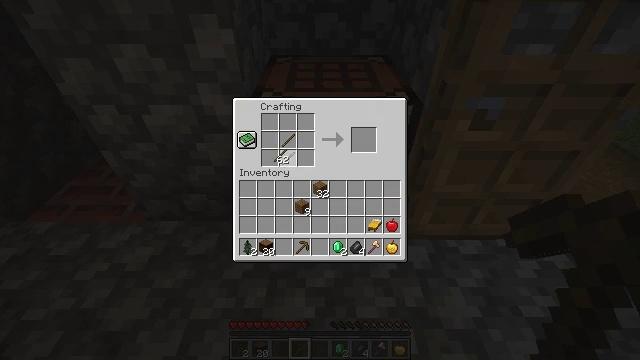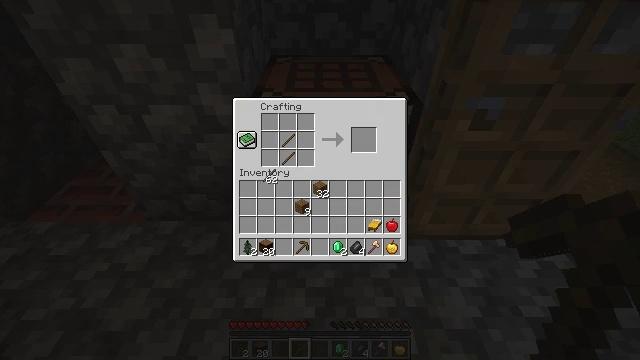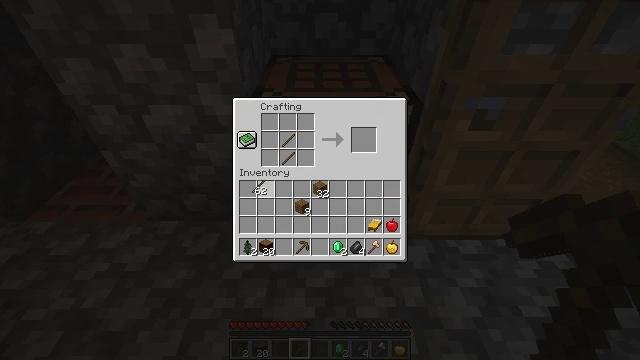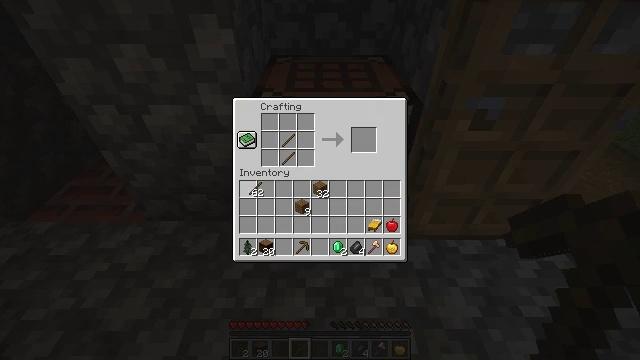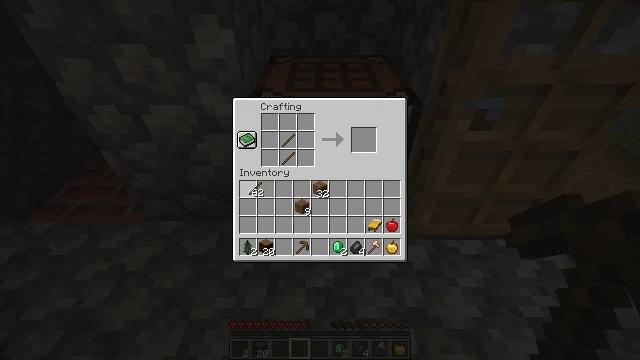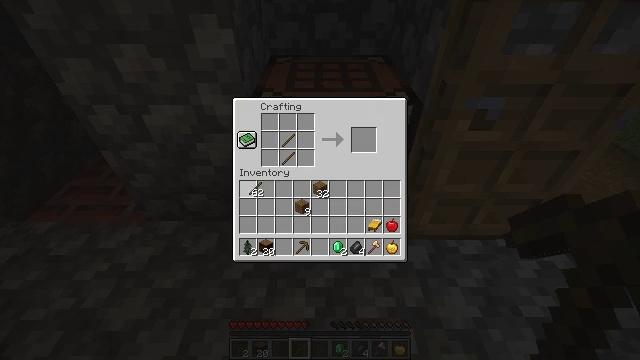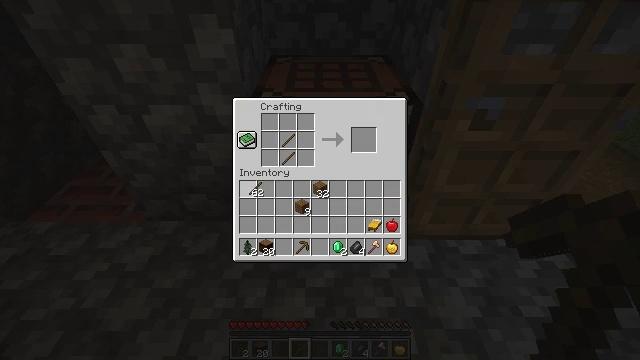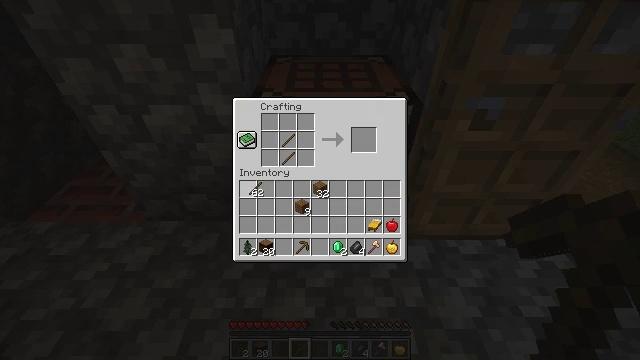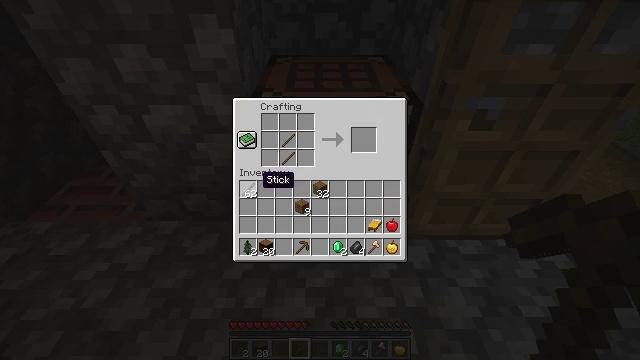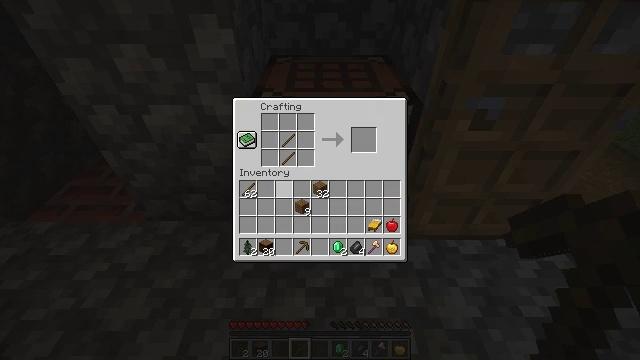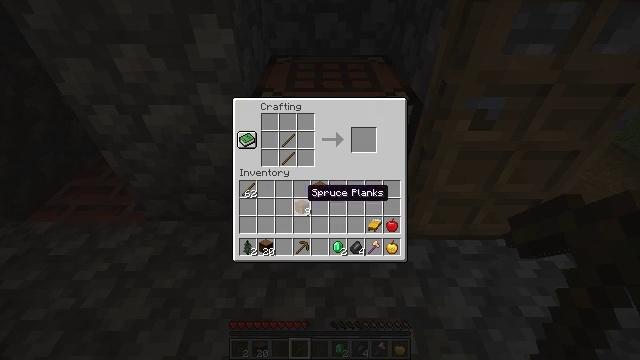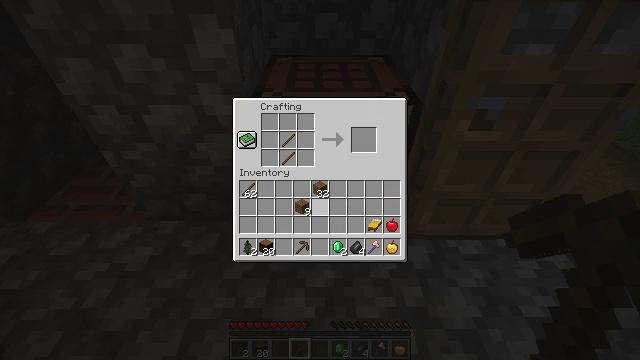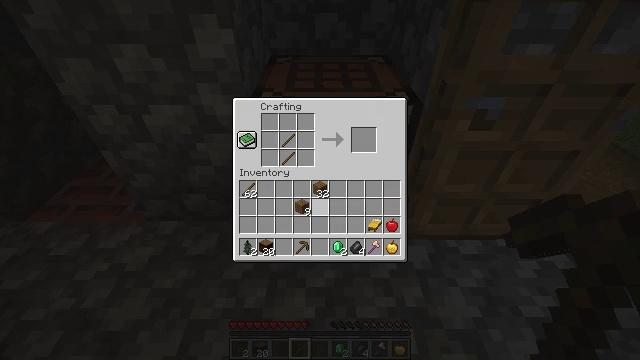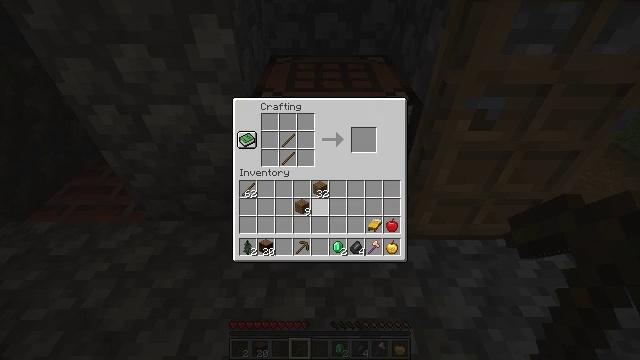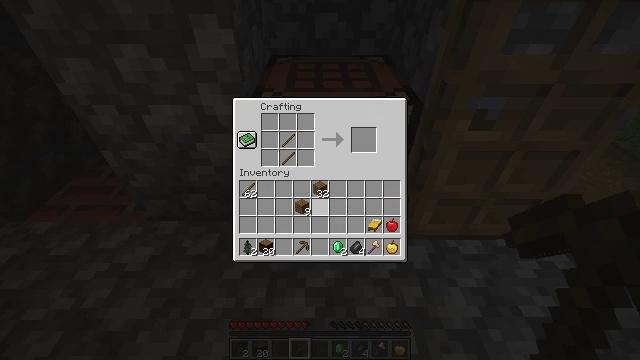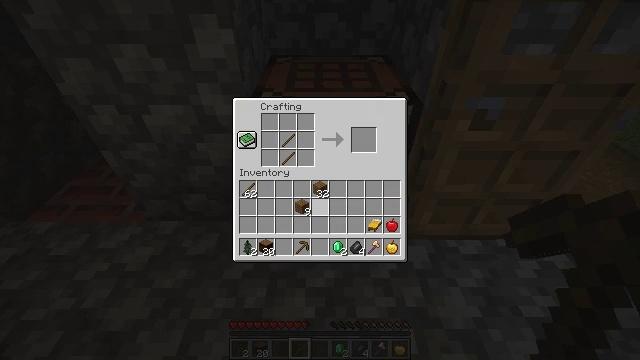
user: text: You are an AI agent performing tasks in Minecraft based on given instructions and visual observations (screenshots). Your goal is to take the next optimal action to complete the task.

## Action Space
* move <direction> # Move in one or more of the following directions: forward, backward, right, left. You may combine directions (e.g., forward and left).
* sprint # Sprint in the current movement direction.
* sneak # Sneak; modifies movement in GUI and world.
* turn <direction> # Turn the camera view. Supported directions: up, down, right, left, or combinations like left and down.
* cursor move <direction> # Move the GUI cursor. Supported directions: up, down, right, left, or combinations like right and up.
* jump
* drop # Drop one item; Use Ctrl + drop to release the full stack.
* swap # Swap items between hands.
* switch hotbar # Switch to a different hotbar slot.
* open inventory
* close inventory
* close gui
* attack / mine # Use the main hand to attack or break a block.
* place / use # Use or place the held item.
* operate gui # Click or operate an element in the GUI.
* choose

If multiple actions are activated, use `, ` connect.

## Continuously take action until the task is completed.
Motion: motion action
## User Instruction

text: Mine the blast furnace.
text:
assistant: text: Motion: cursor move left and down
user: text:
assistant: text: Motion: cursor move left and down
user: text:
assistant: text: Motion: no_op
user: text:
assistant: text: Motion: no_op
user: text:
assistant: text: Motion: operate gui
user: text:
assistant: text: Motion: operate gui
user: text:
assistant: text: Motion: operate gui
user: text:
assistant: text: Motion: no_op
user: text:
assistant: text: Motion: cursor move right and down
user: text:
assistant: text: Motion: cursor move right
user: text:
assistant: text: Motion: cursor move right
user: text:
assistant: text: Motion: no_op
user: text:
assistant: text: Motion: no_op
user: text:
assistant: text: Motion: operate gui
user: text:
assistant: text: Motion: operate gui
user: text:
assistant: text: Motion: no_op
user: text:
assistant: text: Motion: no_op
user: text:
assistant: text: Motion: no_op
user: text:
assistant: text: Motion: no_op
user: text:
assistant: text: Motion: no_op
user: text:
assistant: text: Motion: no_op
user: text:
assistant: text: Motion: no_op
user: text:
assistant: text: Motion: no_op
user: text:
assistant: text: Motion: no_op
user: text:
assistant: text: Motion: no_op
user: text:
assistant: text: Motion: no_op
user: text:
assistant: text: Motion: operate gui
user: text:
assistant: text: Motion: operate gui
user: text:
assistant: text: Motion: operate gui
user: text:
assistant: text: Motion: no_op